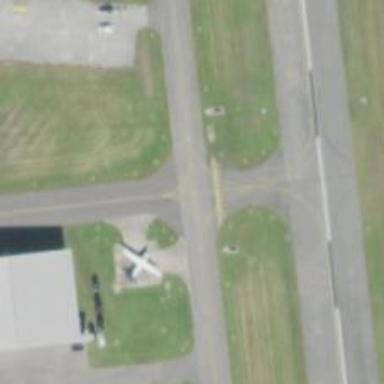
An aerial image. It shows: View of taxiway at the airport.